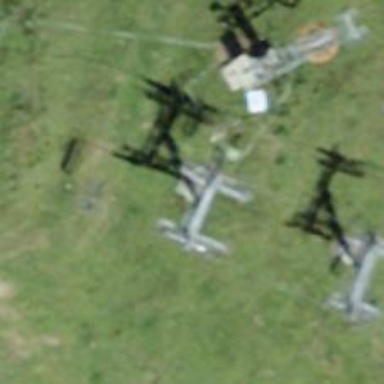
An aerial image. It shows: Chair lift.